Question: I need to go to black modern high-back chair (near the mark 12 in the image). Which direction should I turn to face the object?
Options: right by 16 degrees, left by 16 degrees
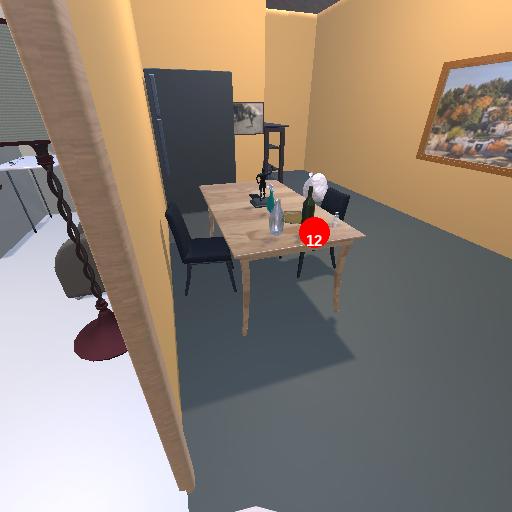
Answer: right by 16 degrees